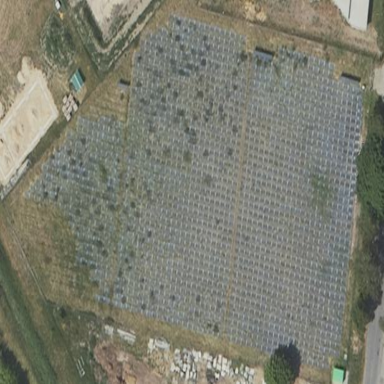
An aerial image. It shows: Solar power plant using photovoltaic technology to generate electricity.